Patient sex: M
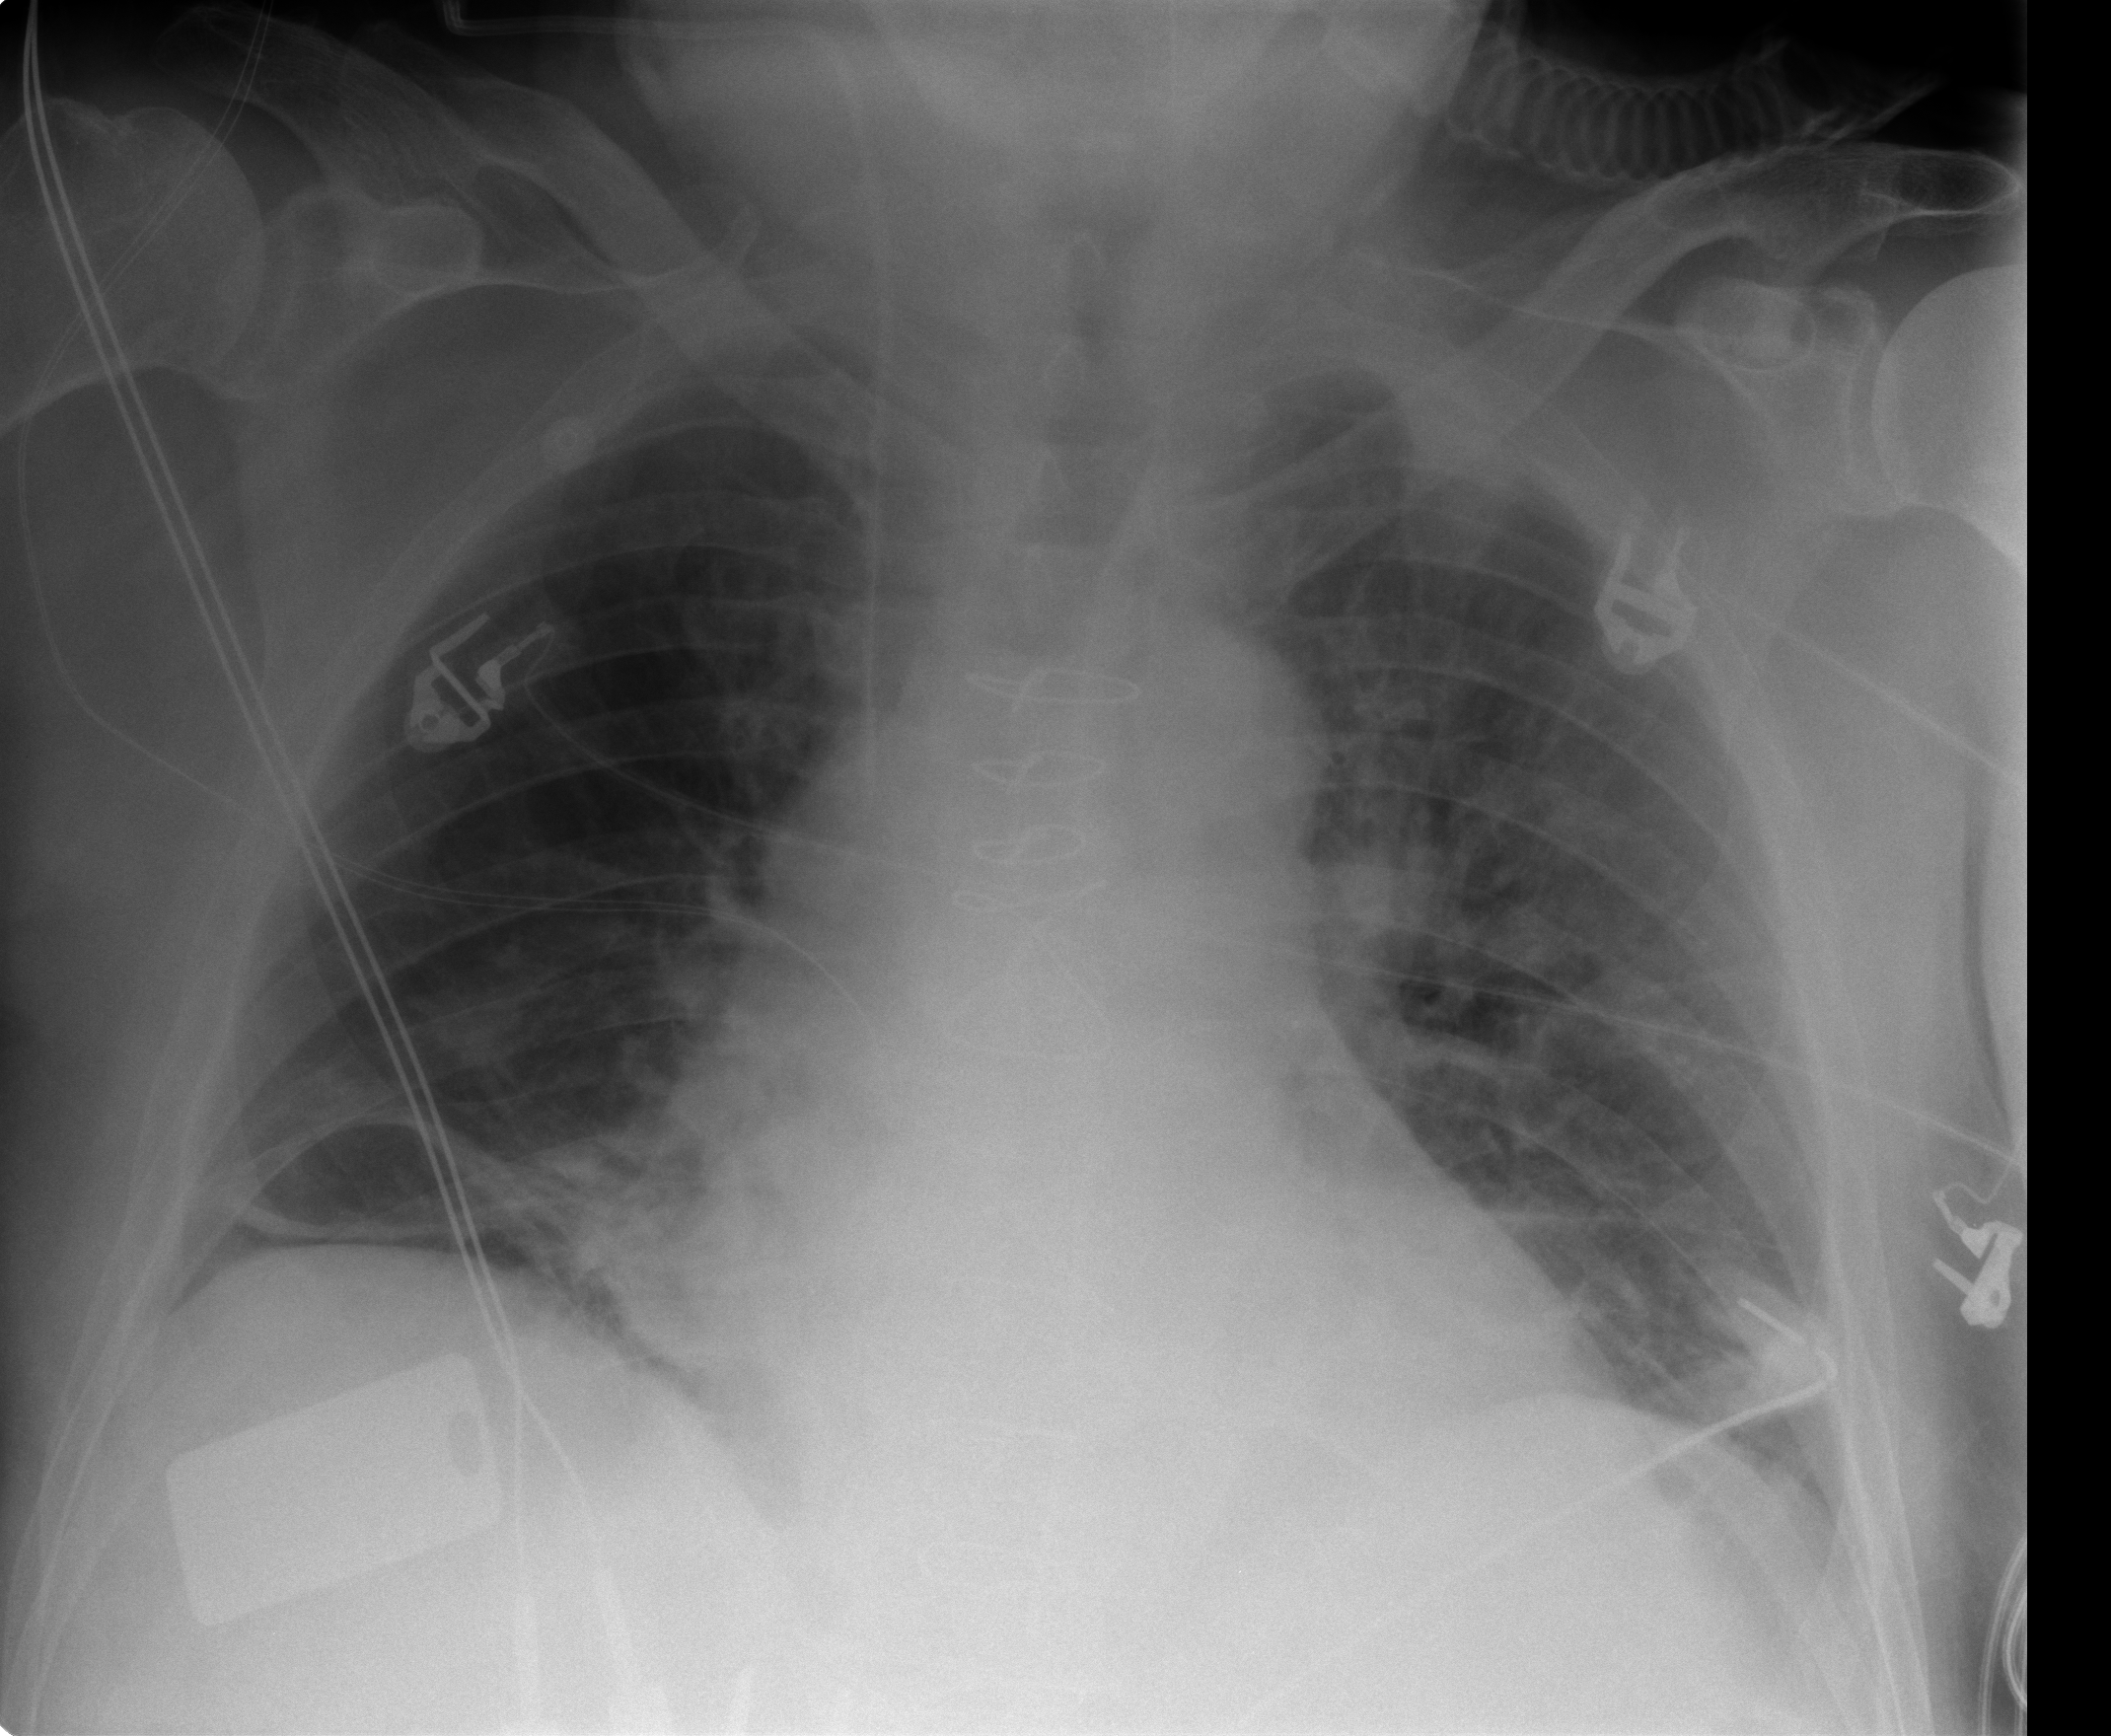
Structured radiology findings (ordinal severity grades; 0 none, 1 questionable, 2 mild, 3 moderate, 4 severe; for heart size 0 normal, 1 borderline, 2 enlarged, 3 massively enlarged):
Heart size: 2
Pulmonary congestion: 1
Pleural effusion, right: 0
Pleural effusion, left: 0
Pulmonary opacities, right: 1
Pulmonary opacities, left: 2
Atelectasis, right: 2
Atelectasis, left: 2